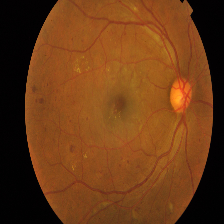
Diabetic retinopathy grade: Proliferative DR